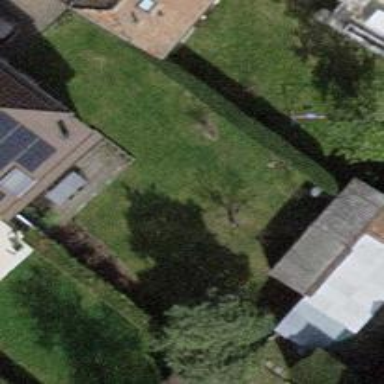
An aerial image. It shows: Garden enclosed by fence.